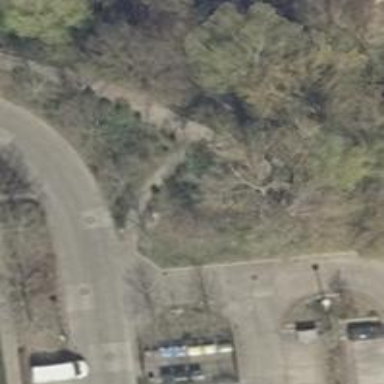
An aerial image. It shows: Footway.